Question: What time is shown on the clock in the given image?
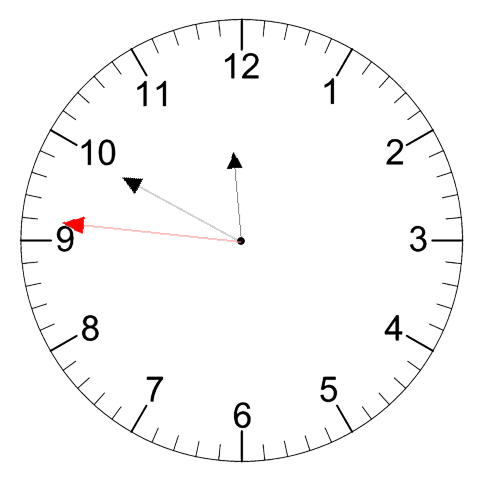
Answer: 11:49:46